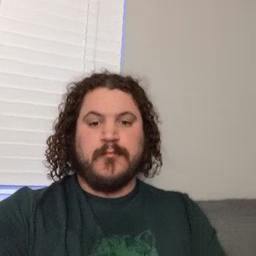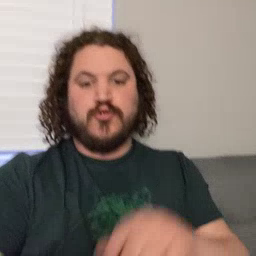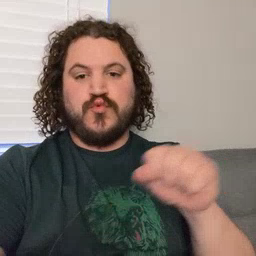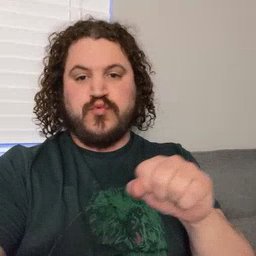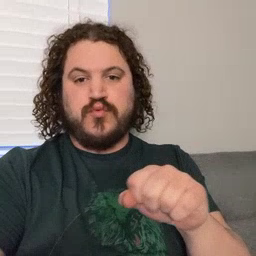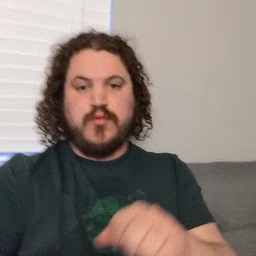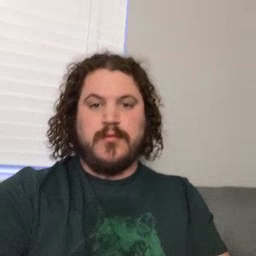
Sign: shoe